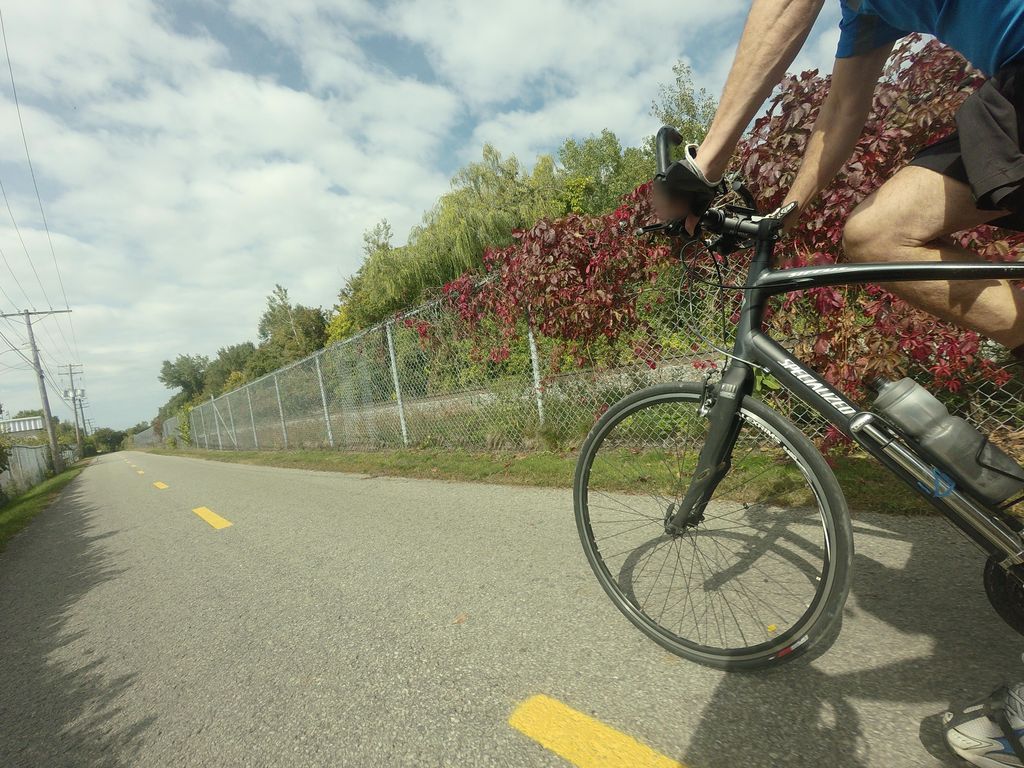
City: montreal